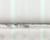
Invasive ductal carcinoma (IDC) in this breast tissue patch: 0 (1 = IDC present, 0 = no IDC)